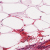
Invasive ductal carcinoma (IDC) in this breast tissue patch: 0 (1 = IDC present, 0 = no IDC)